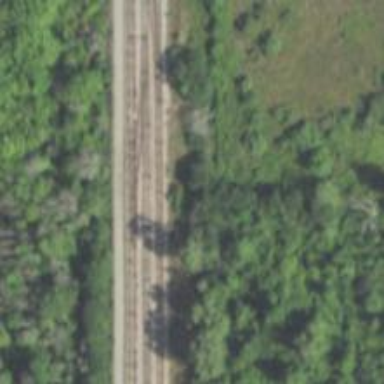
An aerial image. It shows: Railway siding for service.